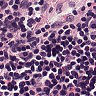
Metastatic tissue present: no